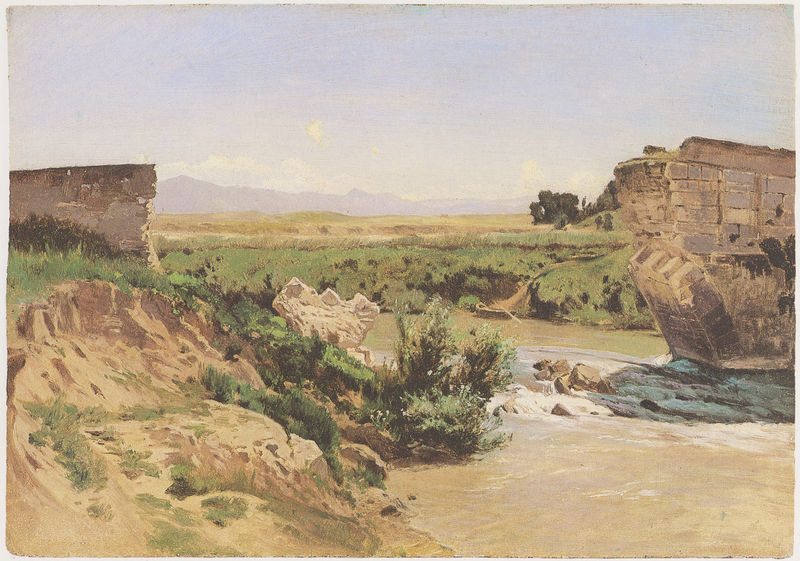
Titel: Brückenruine an einem Flußlauf (Landschaft mit Brückenruinen)
Künstler: Carl Schuch
Standort: Freiburg i. B.
Institution: Morat-Institut für Kunst und Kunstwissenschaft
Schlagwörter: baum, berg, blau, felsen, gemälde, himmel, schatten, wasser, weiß, wolken, bäume, fluss, gelb, grün, impressionismus, landschaft, ocker, sand, see, ufer, ausschnitt, braun, grau, hell, licht, türkis, gras, rasen, wiese, wolke, beige, alt, wand, architektur, stein, steine, niederlande, bach, ebene, erde, feld, felder, ferne, gräser, halme, horizont, hügel, natur, strauch, weide, weite, brücke, busch, büsche, gebüsch, gewässer, sonne, sträucher, wiesen, land, pflanzen, tal, wald, wasserfall, boot, kahn, paddel, ruder, hellblau, gischt, sommer, strand, wellen, bogen, süden, abhang, getreide, lehm, berge, düne, fels, gebirge, gipfel, wüste, mauer, ziegel, dunst, halm, steil, van gogh, böschung, romantik, strom, stromschnelle, strömung, querformat, monet, realistisch, manet, pastellfarben, steppe, oase, reste, ruine, diesig, abbruch, ruinen, schlamm, sonnig, fragment, kaputt, quader, hügelig, mauern, felse, gebirg, bachlauf, zerstört, aquädukt, brocken, gestrüpp, durchbruch, gestürzt, matisse, reissen, okker, schlammig, brückenbogen, bauwerk, brückenpfeiler, dillis, defekt, teile, gebrochen, prallhang, beschädigt, unberührt, aker, abbruchkante, eingestürzt, brückenrest, brückenruine, ausgespült, ausschnnitt, jochbogen, kaputte brücke, pfeileransatz, steinklötze, trübes wasser, zerbröckelt, f, stromschnell, selsen, steilkante